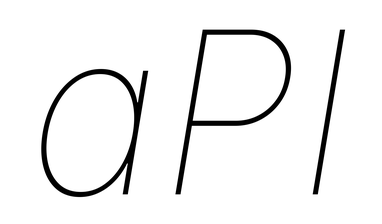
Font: Inter-Italic_Thin_Italic